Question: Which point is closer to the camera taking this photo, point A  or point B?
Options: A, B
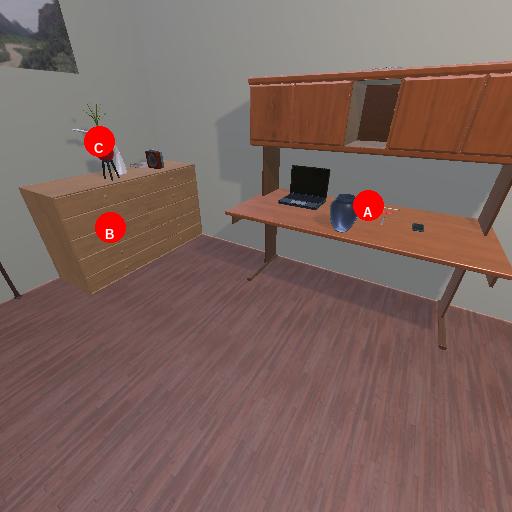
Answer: A